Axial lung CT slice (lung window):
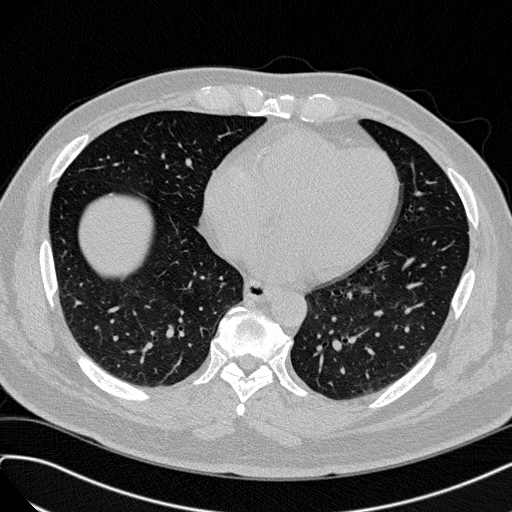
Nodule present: no